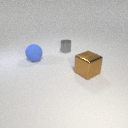
large blue rubber sphere in front of small gray metal cylinder